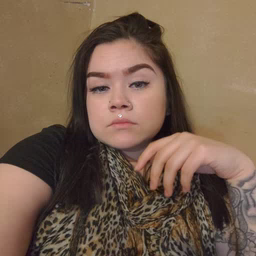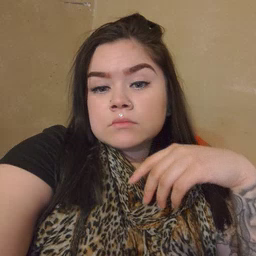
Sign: stuck